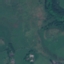
Label: Pasture